Aerial crown-view tile of a tropical tree (Barro Colorado Island, Panama), acquired 20250124:
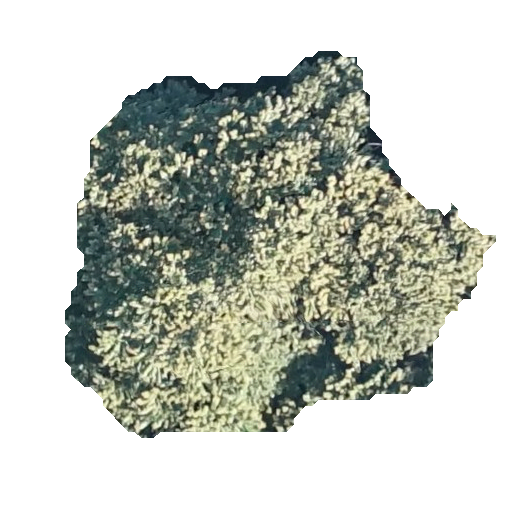
Species: Luehea seemannii
GBIF accepted scientific name: Luehea seemannii
Crown area: 170.905 m²